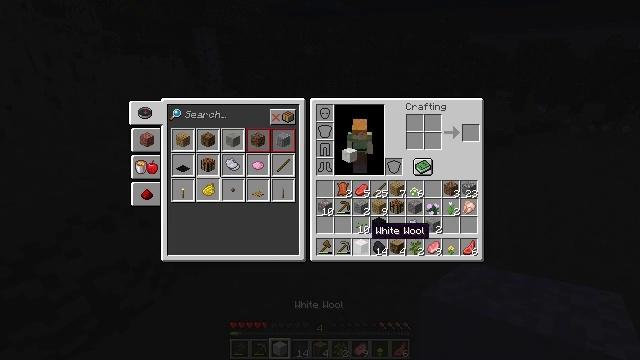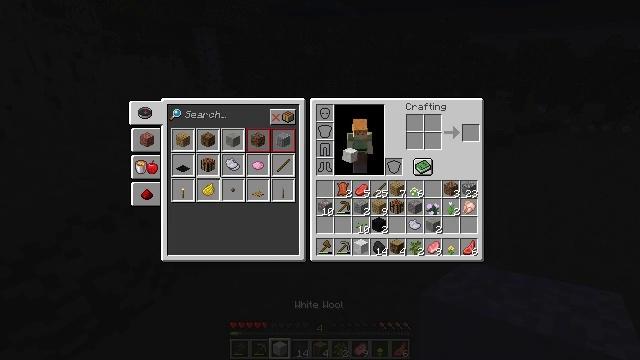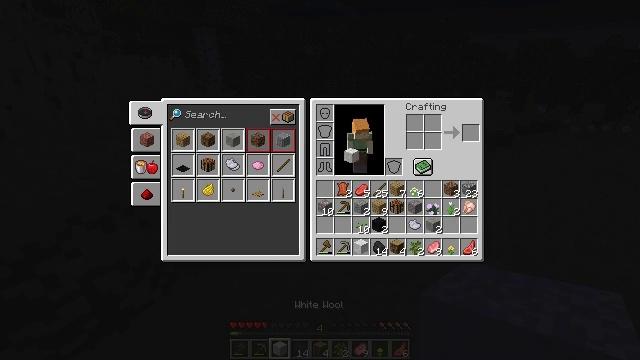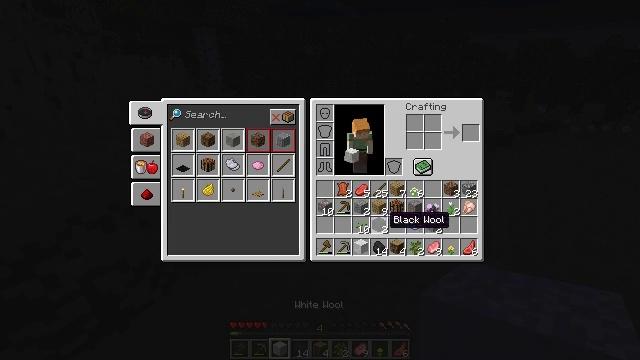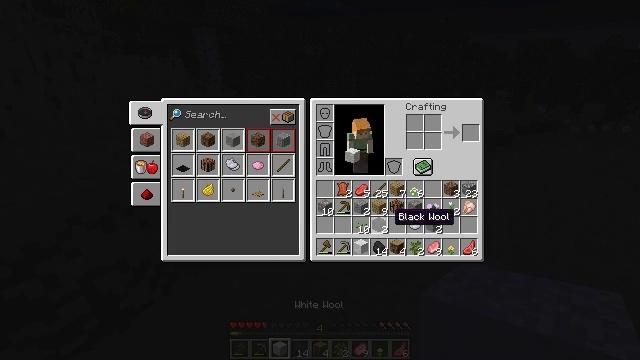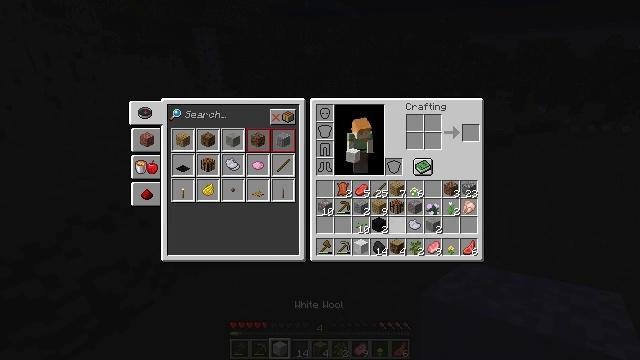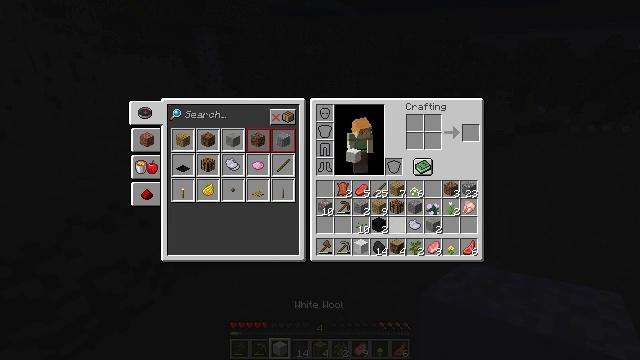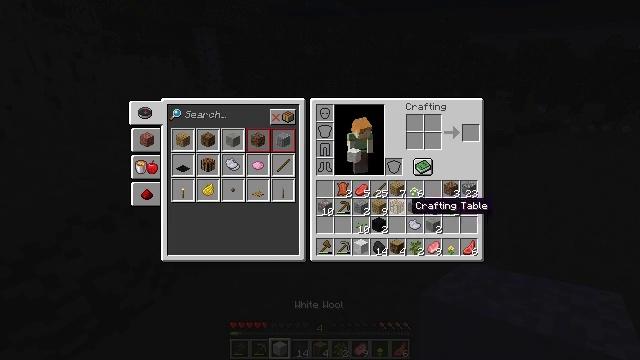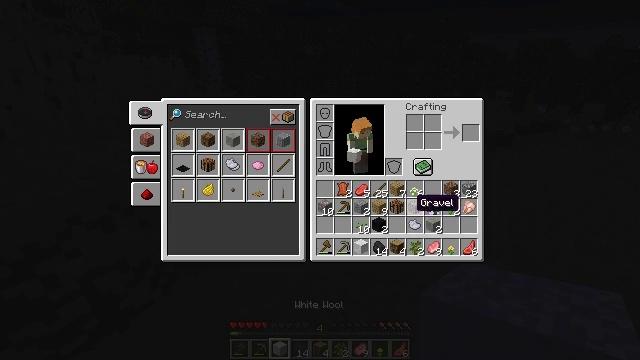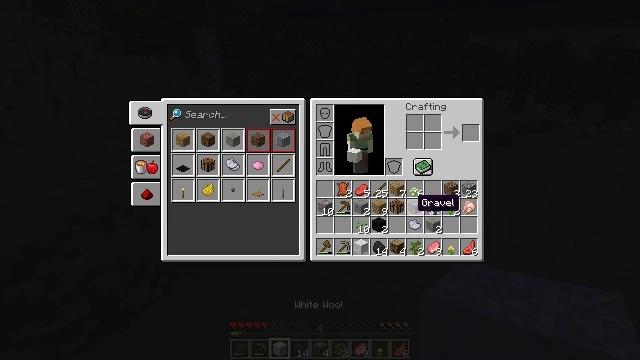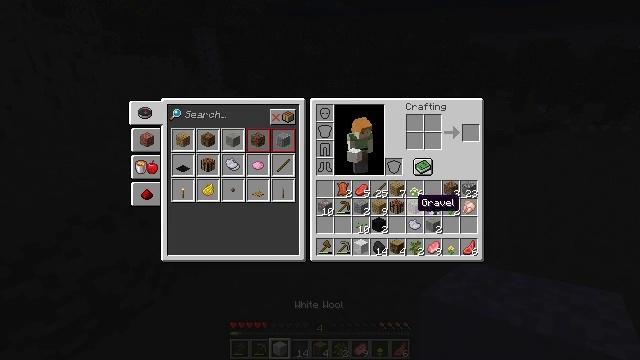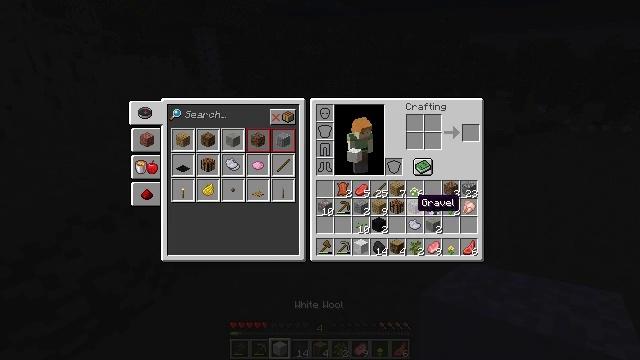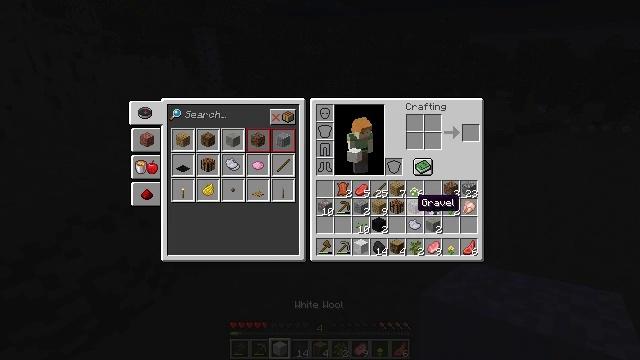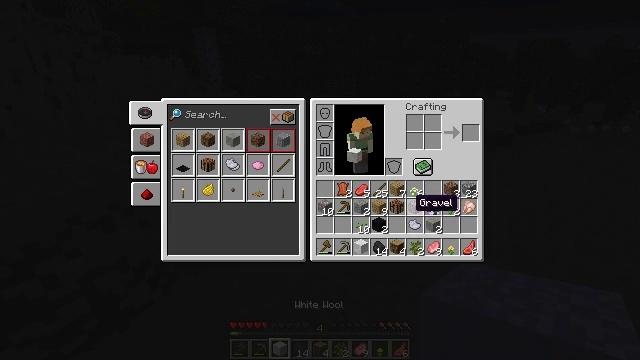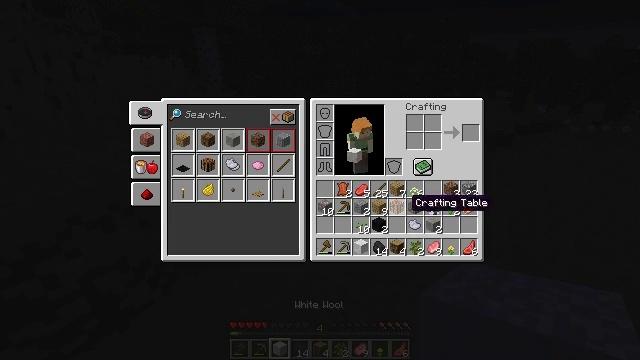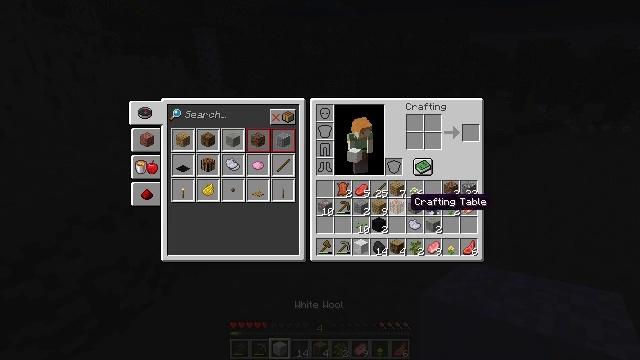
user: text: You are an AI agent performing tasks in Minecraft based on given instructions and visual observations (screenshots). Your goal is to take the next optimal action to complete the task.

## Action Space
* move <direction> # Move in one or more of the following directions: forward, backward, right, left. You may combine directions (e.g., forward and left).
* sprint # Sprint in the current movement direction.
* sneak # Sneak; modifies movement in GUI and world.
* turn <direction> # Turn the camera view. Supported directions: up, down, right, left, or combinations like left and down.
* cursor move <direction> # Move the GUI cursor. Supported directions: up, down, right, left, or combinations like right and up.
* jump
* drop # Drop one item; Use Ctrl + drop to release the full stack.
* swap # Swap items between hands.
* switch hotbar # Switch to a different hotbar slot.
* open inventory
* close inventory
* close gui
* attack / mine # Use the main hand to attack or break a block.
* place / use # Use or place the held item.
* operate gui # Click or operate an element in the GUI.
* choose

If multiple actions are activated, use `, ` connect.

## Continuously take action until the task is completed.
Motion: motion action
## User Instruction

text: Craft light gray wool with dye in the crafting table.
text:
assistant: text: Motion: cursor move right
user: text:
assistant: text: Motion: no_op
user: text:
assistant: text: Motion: no_op
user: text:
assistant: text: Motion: no_op
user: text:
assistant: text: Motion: cursor move right
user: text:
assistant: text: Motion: no_op
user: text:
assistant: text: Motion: no_op
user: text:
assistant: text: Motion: no_op
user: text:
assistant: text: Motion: no_op
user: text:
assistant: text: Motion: no_op
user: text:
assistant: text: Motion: no_op
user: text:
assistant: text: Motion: no_op
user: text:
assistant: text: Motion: no_op
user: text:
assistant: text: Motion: no_op
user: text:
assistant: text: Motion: no_op
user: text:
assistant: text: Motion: no_op
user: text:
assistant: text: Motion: no_op
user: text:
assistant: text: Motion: operate gui
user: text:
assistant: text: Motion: operate gui
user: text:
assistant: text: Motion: operate gui
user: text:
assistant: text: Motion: cursor move left and down
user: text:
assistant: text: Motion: cursor move down
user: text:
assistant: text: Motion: no_op
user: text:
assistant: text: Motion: no_op
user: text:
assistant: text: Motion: no_op
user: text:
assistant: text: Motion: no_op
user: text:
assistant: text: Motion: no_op
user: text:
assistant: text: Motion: no_op
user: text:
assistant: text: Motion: operate gui
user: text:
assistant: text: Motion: operate gui